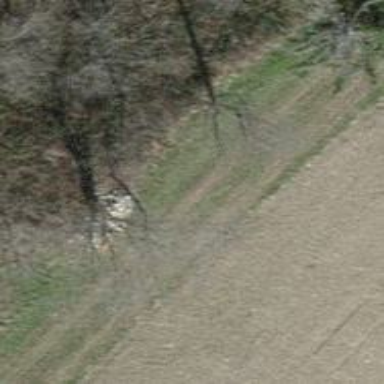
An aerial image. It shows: Pipeline marker.